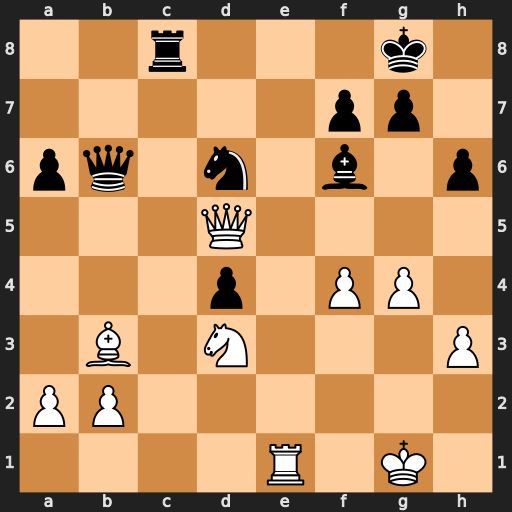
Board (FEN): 2r3k1/5pp1/pq1n1b1p/3Q4/3p1PP1/1B1N3P/PP6/4R1K1
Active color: w
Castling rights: -
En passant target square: -
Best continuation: g5 hxg5 fxg5 Bxg5 Qxg5